Aerial crown-view tile of a tropical tree (Barro Colorado Island, Panama), acquired 20250715:
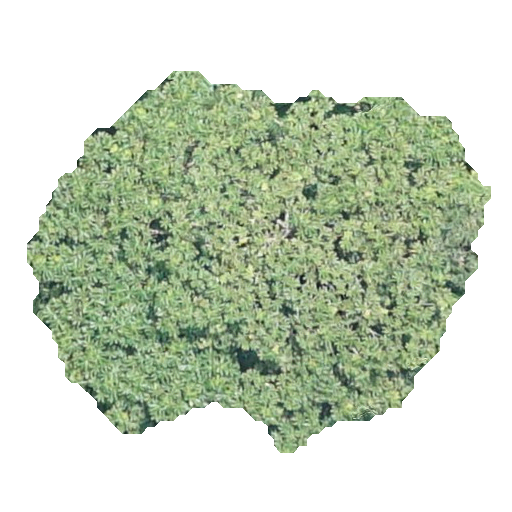
Species: Cecropia insignis
GBIF accepted scientific name: Cecropia insignis
Crown area: 187.137 m²